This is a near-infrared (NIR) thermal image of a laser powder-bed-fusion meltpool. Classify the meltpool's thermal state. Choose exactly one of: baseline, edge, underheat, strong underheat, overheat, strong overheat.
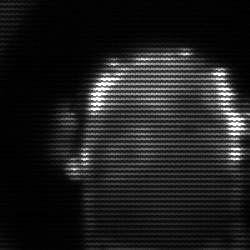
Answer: baseline